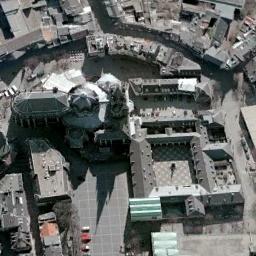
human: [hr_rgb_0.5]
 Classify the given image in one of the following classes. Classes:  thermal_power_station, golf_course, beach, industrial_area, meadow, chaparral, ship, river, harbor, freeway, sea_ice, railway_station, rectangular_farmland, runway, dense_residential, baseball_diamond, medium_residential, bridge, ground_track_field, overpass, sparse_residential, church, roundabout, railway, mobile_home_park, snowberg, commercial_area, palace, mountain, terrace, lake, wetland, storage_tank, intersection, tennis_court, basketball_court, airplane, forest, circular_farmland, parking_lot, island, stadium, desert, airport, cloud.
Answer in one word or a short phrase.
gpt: church